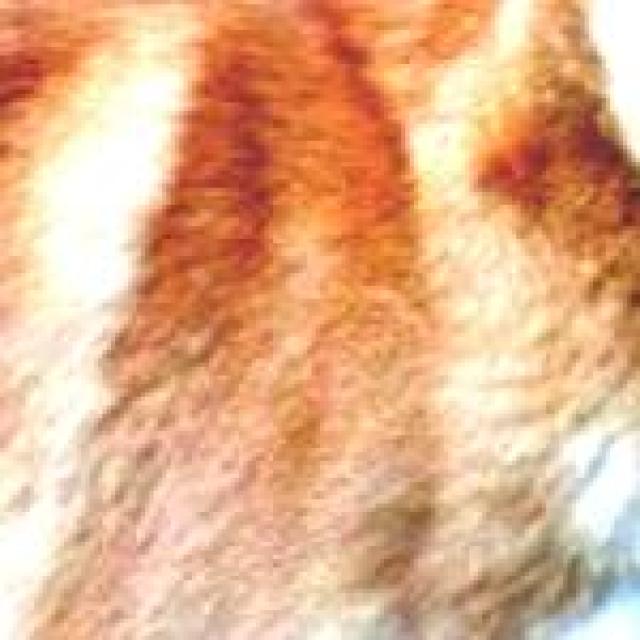
Healthy canine skin — no visible lesions, inflammation, or abnormalities. The skin and coat appear normal.